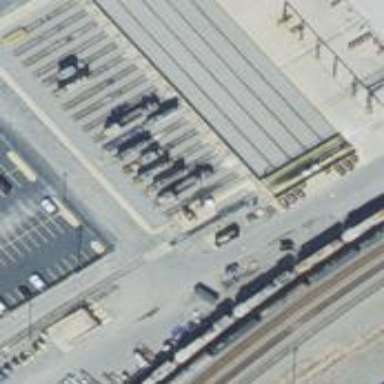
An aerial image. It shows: Railway yard in service.